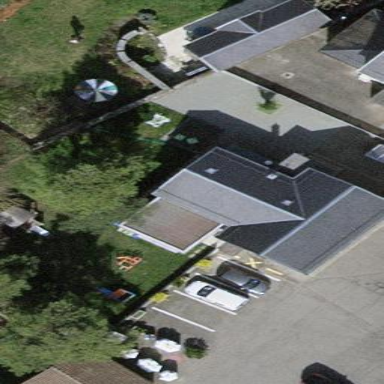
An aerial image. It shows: Kindergarten building.